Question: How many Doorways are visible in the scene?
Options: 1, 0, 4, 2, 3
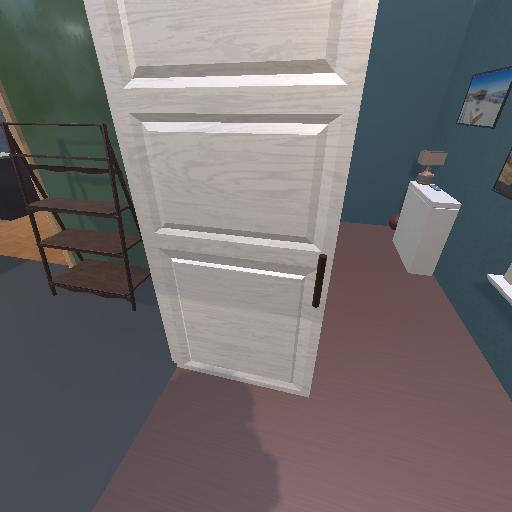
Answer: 1